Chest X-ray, PA view. Patient: 35 years old, sex M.
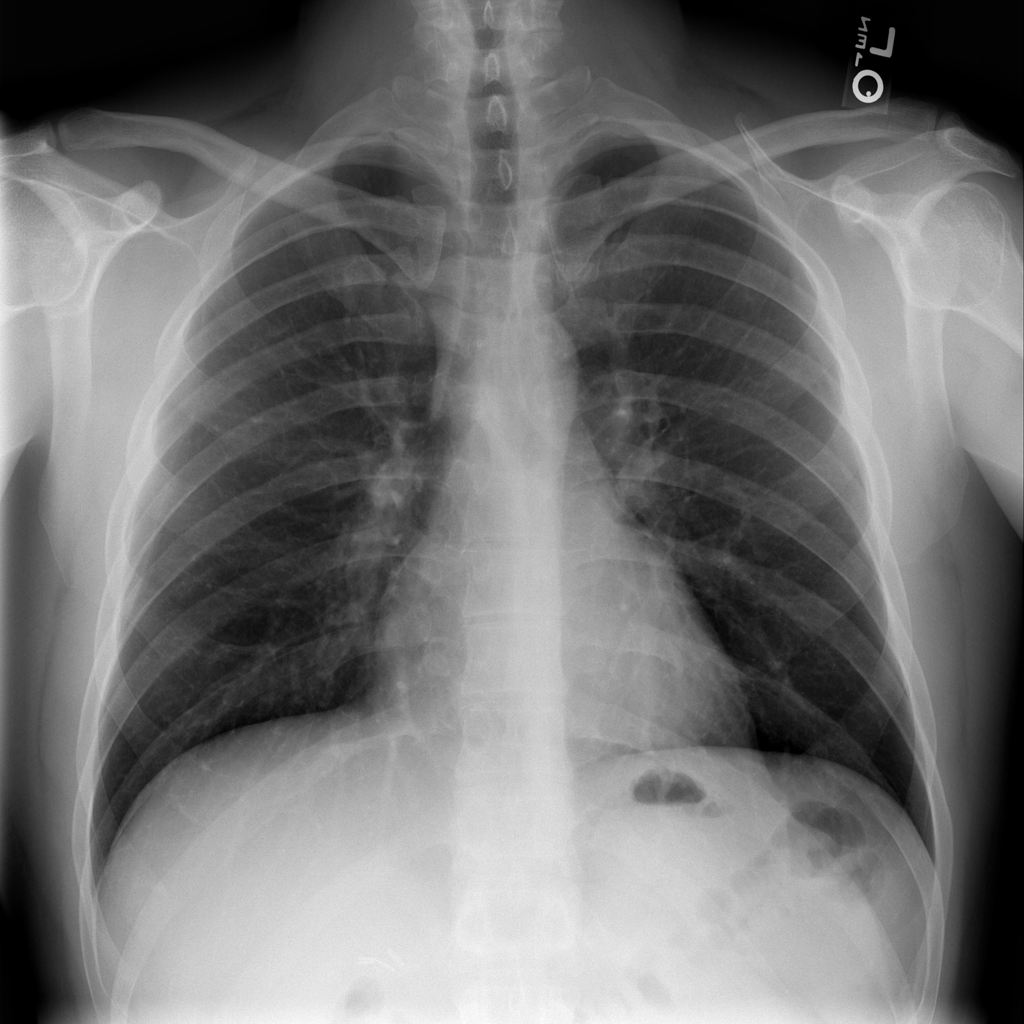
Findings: No Finding